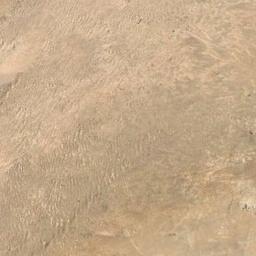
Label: desert